Field crop: tomato
Growth stage: 1
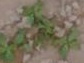
Species: portulaca